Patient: sex M, age 50
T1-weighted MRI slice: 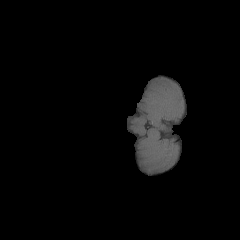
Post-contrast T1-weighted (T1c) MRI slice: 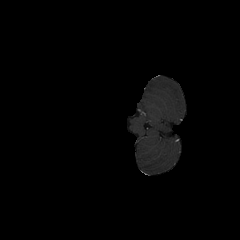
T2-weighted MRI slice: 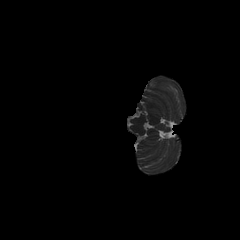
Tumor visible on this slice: no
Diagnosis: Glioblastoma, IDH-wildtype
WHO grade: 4